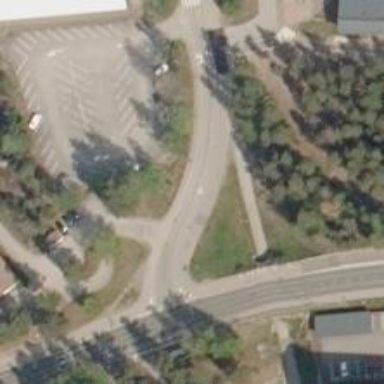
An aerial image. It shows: Asphalt cycleway.